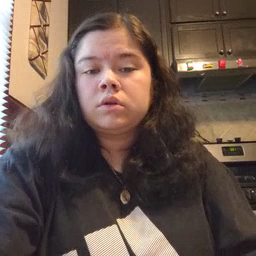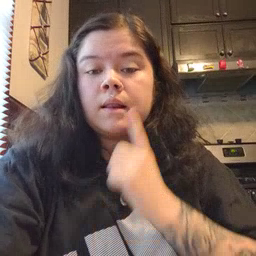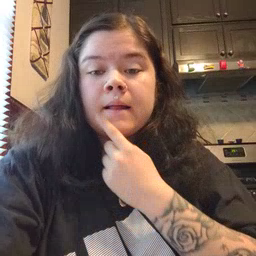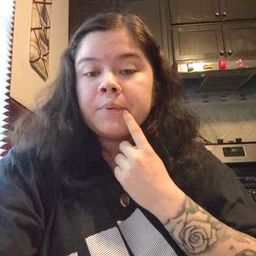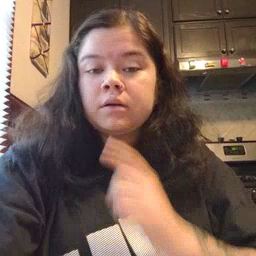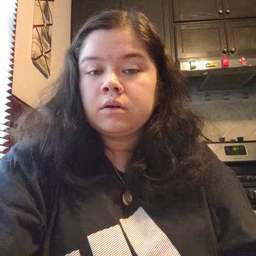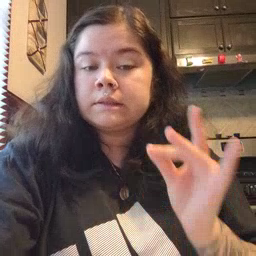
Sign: lips